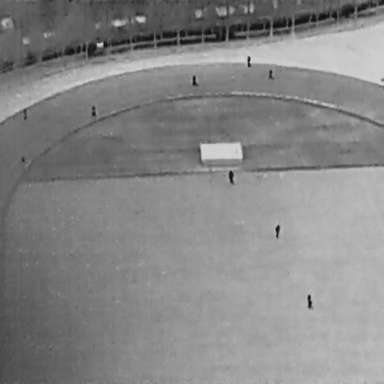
There are eight People in the infrared image.